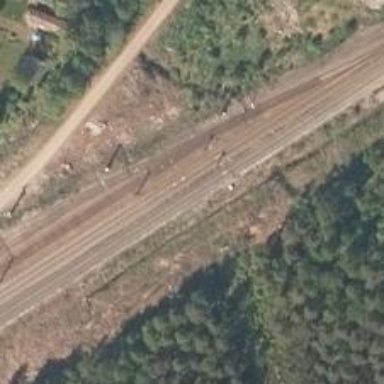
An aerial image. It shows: Wedge is used for the railway derail.